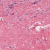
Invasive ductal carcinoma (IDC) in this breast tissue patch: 1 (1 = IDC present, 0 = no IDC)